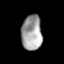
Tissue: lung
Cell type: Epithelial cells
Senescence score: 0.1561
Nuclear area (px): 702
Mean DAPI intensity: 162.111